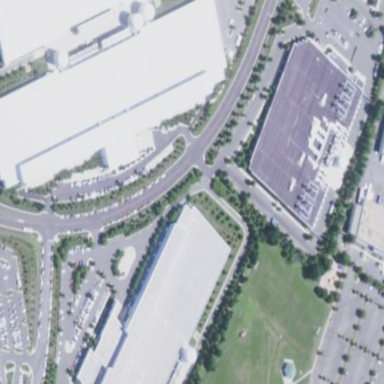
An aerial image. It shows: Data center building.